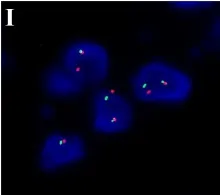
Chest radiological and pathological findings of the 7th station lymph nodes. (H) The presence of KIF5B-RET gene fusion was identified by ARMS RT-PCR.
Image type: pathology (fish)